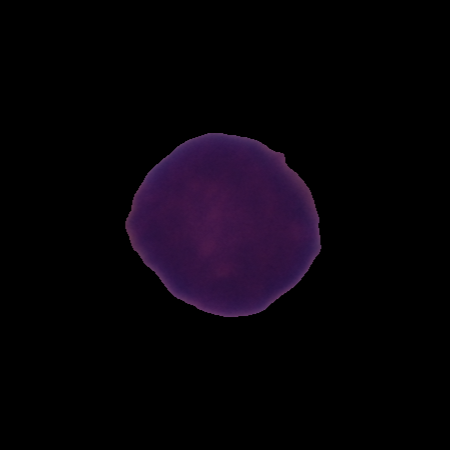
Label: healthy